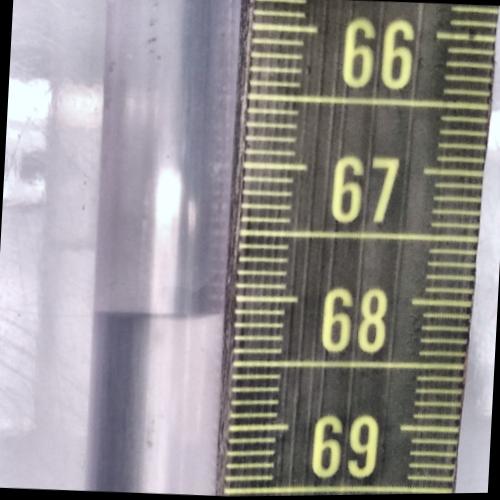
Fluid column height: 68.1 cm